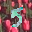
Label: 5